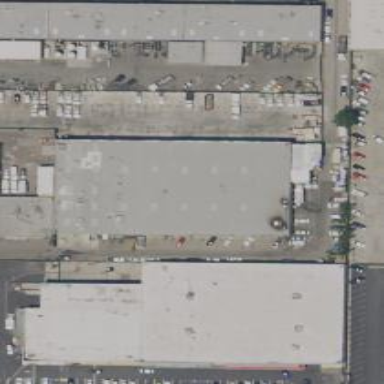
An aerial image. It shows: Industrial building.